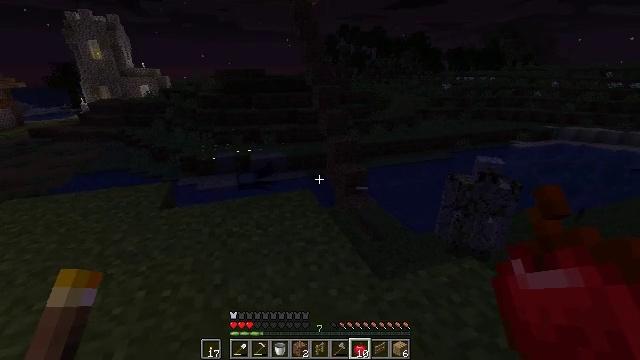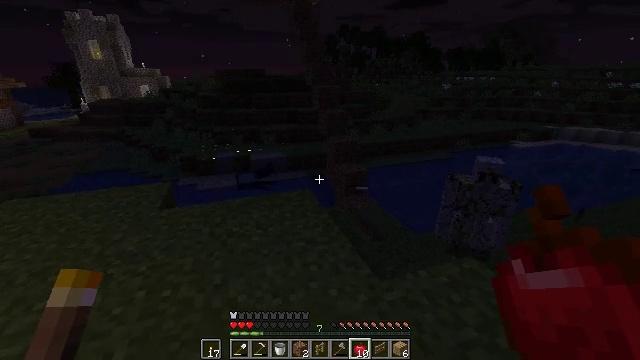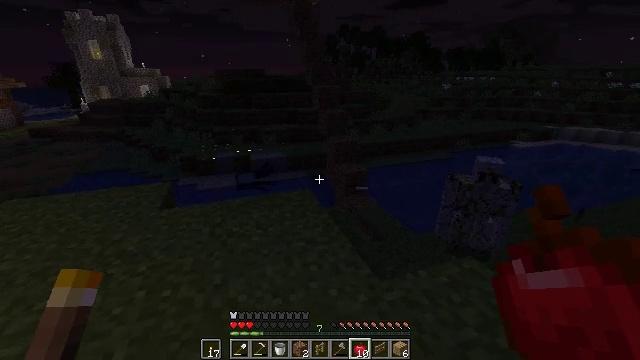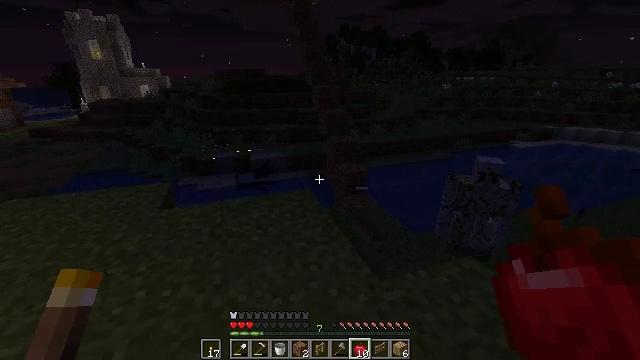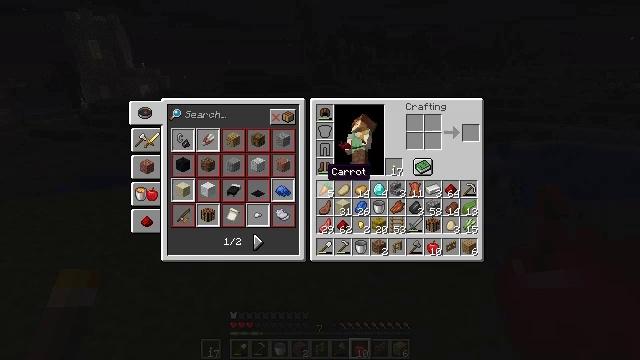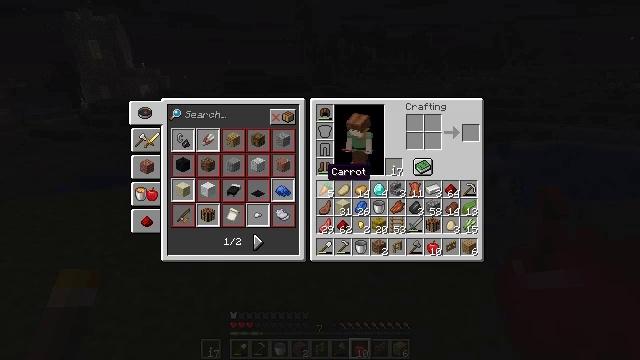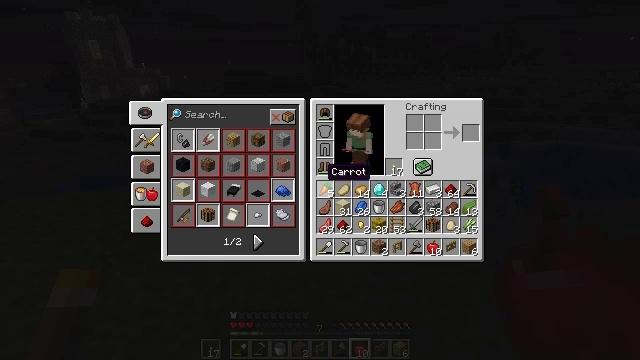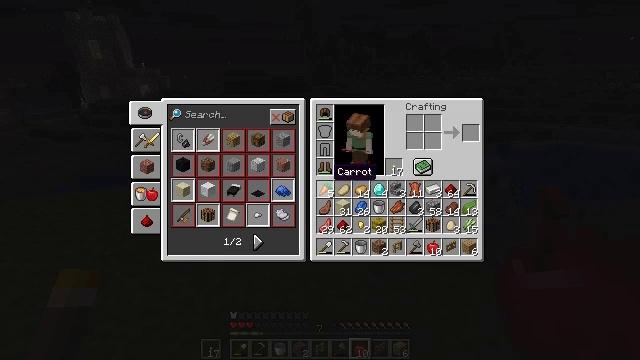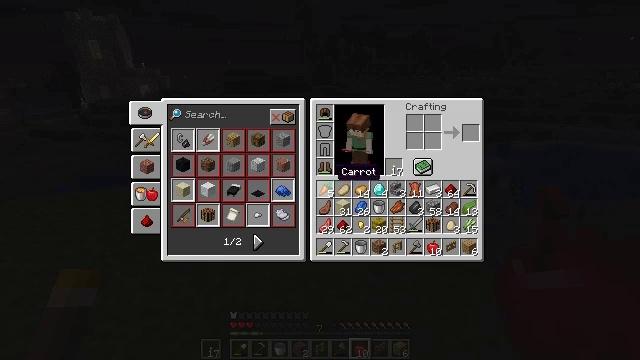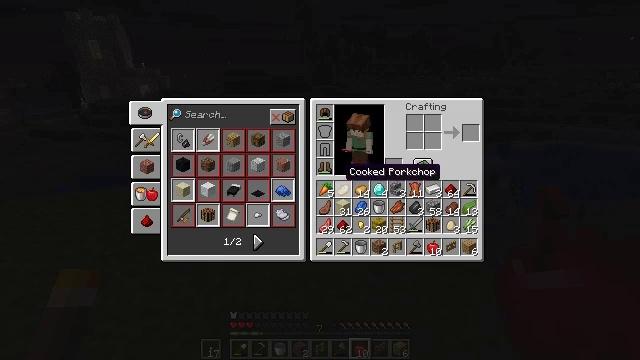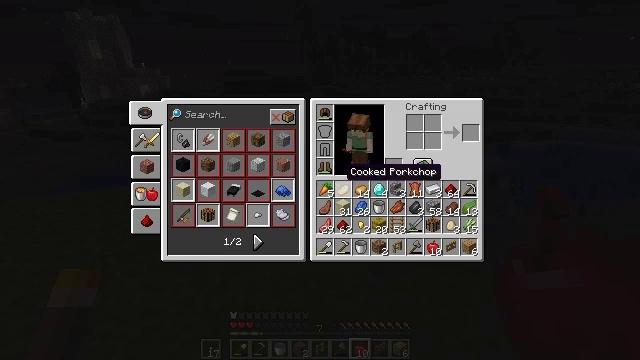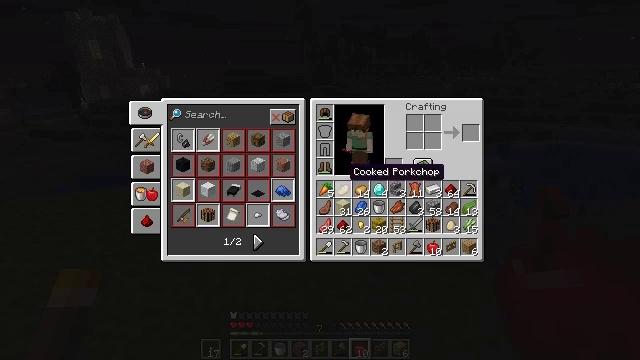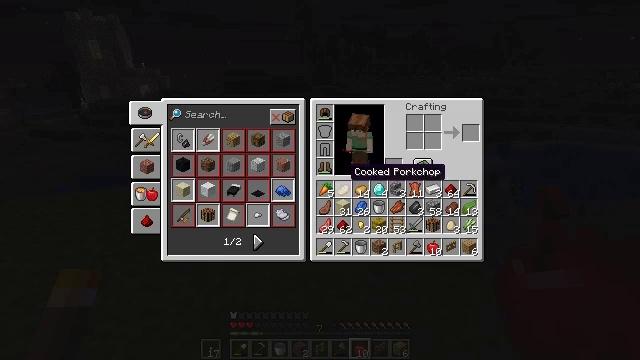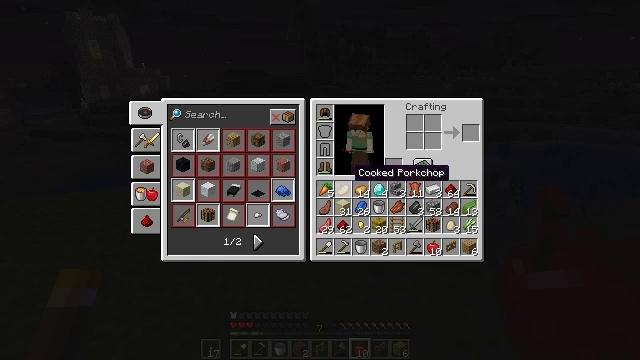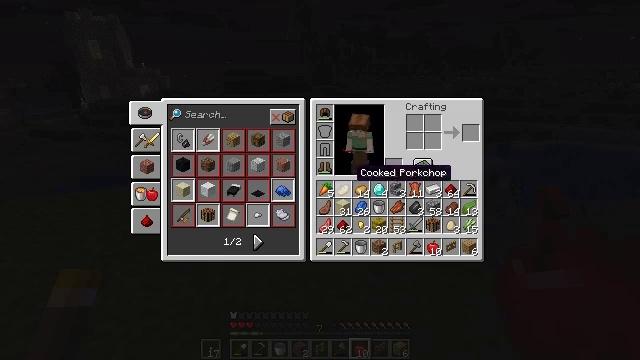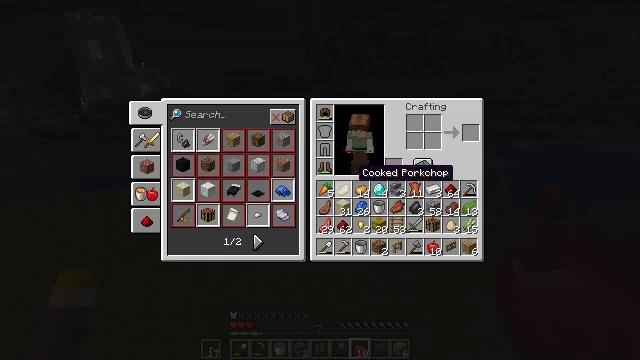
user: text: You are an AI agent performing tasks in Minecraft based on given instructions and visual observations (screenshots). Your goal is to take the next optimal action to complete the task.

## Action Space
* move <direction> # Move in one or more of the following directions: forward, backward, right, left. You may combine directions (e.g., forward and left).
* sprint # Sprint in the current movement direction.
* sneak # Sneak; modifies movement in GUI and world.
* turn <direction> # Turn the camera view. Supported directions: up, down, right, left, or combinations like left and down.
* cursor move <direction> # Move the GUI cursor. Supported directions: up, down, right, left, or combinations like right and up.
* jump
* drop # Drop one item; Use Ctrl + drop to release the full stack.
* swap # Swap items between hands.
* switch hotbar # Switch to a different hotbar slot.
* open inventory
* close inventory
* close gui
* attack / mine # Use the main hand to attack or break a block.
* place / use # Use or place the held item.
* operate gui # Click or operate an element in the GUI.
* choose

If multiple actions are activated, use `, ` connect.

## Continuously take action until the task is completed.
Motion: motion action
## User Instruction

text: Remove an egg from the inventory.
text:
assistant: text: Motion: no_op
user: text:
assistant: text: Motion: no_op
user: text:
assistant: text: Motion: no_op
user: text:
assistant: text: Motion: open inventory
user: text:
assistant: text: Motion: open inventory
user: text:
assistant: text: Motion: open inventory
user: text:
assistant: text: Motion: no_op
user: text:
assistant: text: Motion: no_op
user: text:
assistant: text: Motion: cursor move right
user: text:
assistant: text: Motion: no_op
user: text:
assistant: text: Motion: no_op
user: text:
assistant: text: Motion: no_op
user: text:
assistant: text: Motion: no_op
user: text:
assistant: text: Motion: no_op
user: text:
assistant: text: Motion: no_op
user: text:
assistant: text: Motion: no_op
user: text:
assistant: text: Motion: no_op
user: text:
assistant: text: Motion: no_op
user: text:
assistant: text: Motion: no_op
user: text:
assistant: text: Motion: no_op
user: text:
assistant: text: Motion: no_op
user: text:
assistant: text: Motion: no_op
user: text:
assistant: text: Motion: no_op
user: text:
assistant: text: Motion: no_op
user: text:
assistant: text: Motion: no_op
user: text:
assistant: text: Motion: no_op
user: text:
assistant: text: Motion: no_op
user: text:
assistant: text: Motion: no_op
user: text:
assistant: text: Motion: no_op
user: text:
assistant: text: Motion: no_op